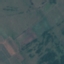
Land use / land cover: Pasture